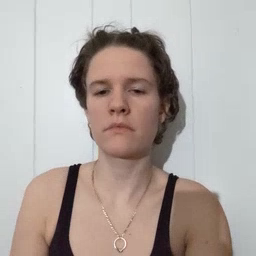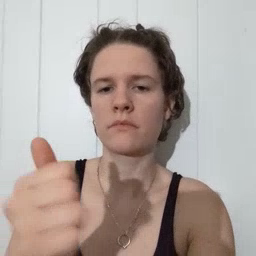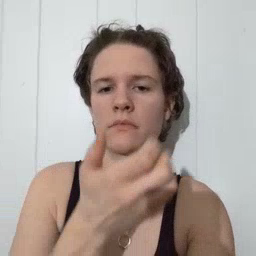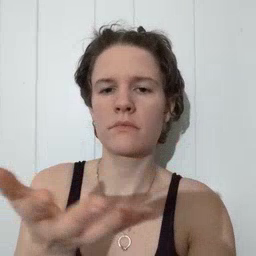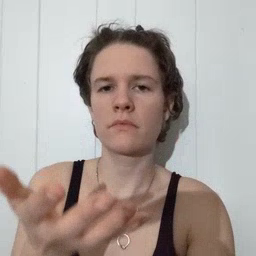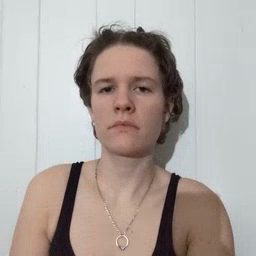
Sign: every